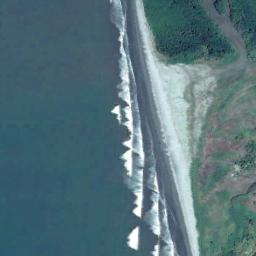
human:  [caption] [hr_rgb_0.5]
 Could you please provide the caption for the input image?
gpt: There is a clear coastline between the blue seawater and the beach with trees and grass .

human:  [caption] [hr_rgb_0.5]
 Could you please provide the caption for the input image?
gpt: The narrow beach with white sand and the land next to the beach is covered with some green plants .

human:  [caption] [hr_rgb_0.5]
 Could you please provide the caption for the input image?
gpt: There are some people on the beach .

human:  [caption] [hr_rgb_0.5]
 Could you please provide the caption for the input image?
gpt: Blue water and white sand and green space .

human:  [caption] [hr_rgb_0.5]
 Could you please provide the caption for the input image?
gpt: The grass is beside the beach .